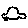
Label: car